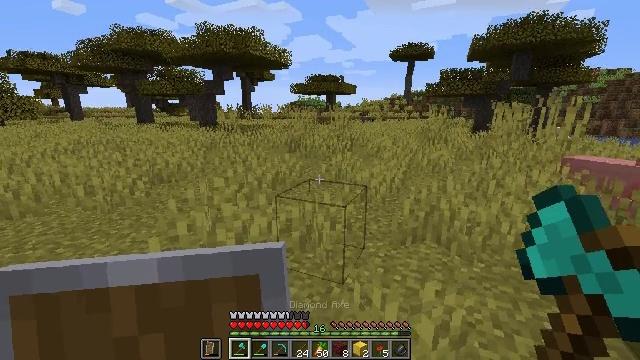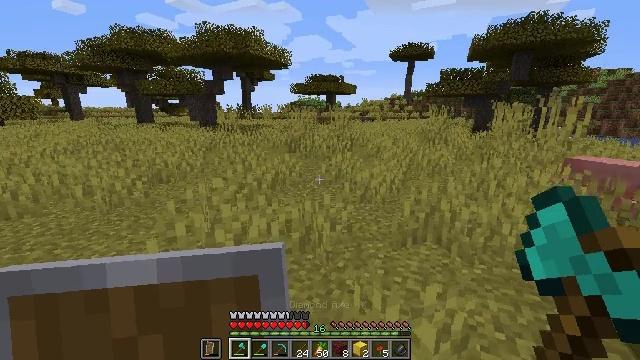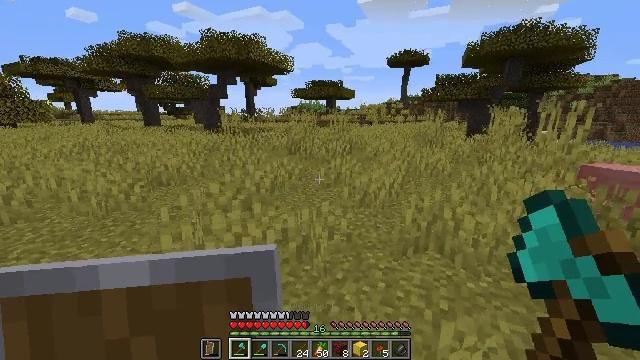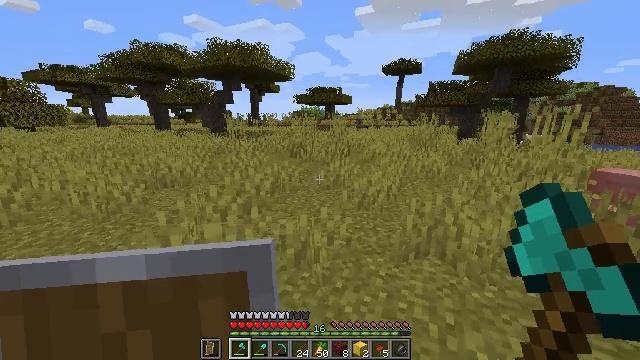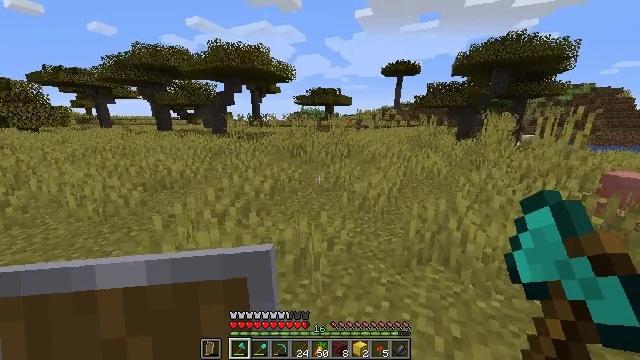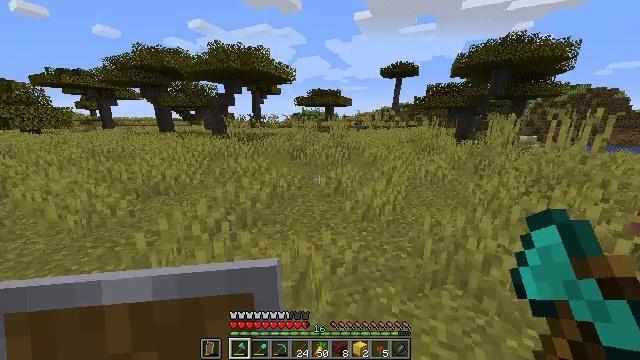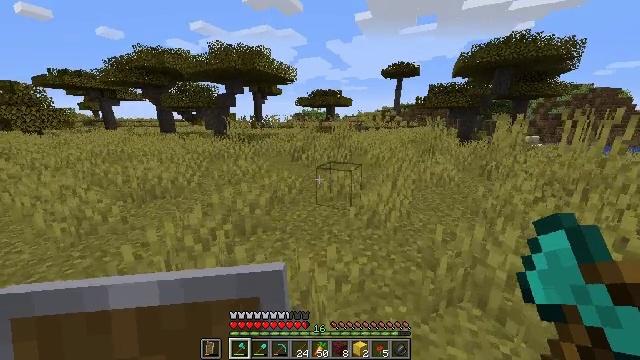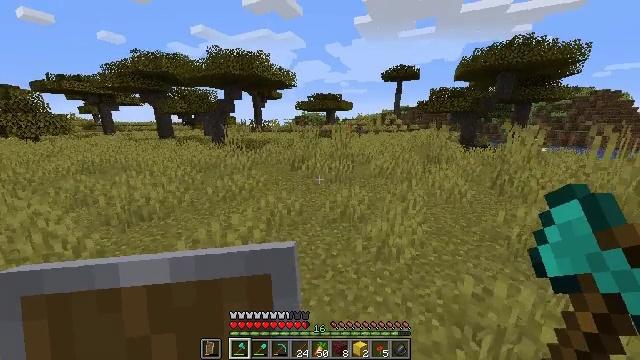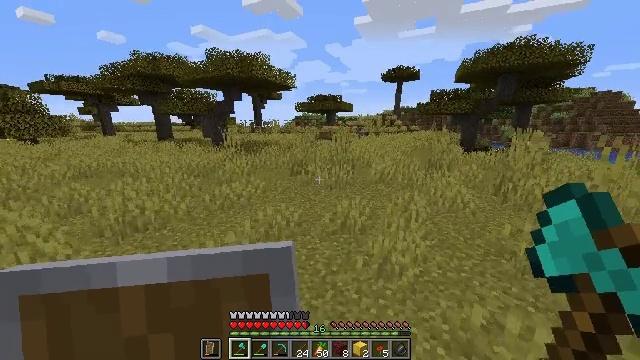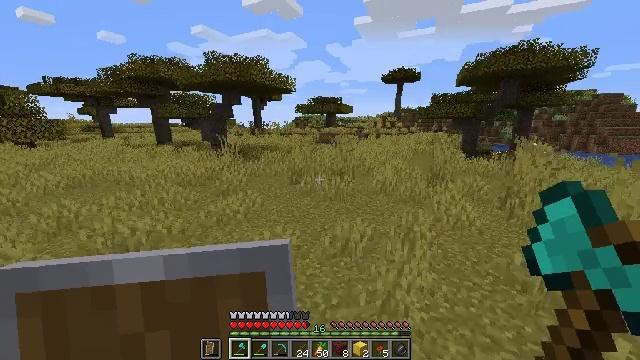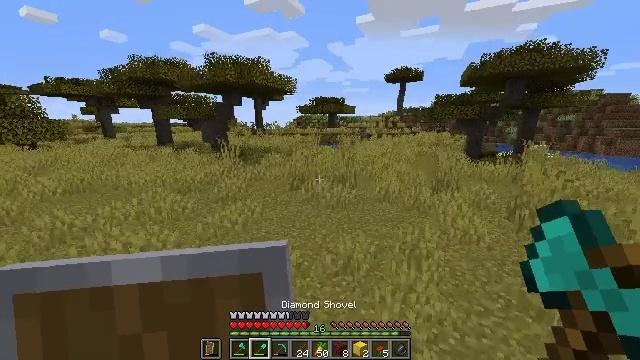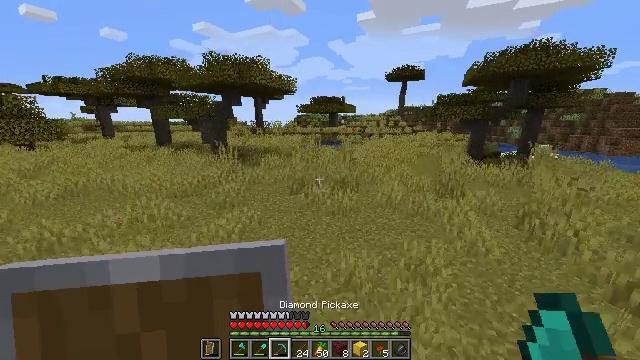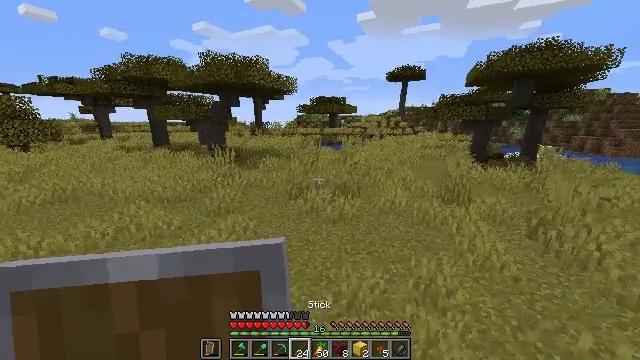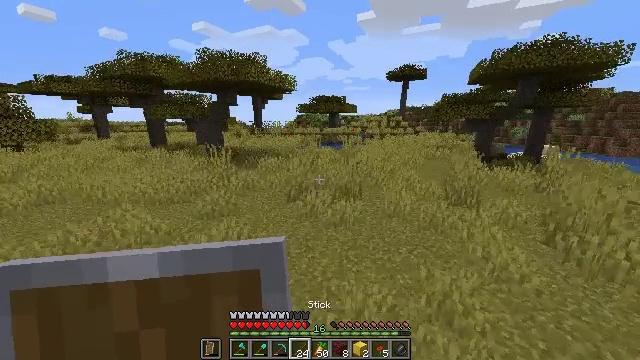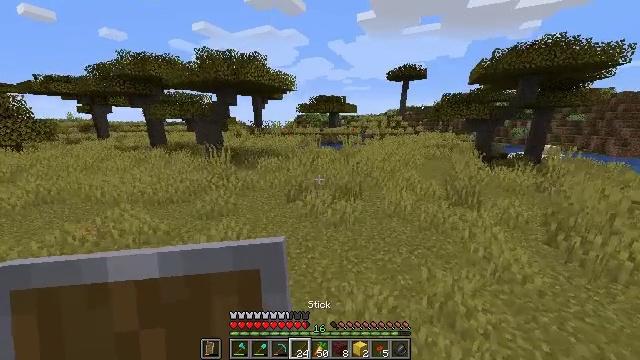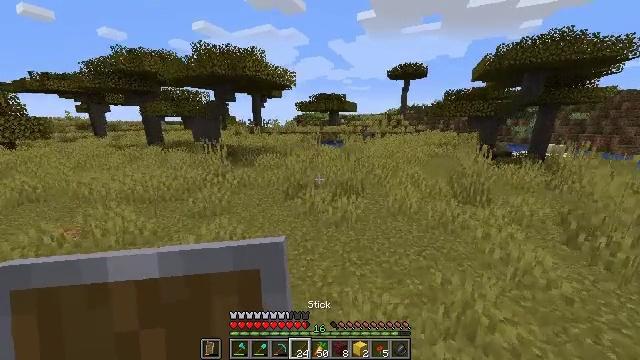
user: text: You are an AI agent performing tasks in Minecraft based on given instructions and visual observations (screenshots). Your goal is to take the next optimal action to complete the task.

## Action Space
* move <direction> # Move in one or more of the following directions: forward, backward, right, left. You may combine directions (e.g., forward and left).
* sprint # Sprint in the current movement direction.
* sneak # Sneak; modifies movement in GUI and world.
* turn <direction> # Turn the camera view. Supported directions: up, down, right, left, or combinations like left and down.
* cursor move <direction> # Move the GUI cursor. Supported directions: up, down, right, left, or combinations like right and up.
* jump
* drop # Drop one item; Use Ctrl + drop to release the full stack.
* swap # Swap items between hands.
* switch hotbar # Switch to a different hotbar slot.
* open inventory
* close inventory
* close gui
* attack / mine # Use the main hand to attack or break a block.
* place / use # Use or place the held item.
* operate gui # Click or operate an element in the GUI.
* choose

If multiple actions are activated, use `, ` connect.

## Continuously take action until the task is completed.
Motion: motion action
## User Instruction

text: Drop a carrot.
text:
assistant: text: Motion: move forward, sprint
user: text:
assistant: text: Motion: move forward, sprint
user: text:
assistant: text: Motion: move forward, sprint
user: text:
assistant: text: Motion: move forward, sprint
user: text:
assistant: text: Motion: move forward, sprint
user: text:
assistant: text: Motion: move forward, sprint
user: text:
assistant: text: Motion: move forward, sprint, jump
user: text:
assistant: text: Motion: move forward, sprint, jump
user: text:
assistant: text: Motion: move forward, sprint, jump
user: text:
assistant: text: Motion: move forward, sprint, jump
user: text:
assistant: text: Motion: move forward, sprint, jump
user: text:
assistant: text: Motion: move forward, sprint, jump
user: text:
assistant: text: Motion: move forward, sprint, jump
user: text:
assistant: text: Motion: move forward, sprint, jump
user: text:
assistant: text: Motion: move forward, sprint, jump
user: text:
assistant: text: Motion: move forward, sprint, jump
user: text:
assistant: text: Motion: move forward, sprint, jump
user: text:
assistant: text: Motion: move forward, sprint, jump
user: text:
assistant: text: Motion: move forward, sprint, jump
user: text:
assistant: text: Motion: move forward, sprint, jump
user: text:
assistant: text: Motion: move forward, sprint, jump
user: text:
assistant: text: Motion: move forward, sprint, jump
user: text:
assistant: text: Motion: move forward, sprint, jump
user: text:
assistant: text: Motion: move forward, sprint, jump
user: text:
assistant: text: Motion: move forward, sprint, jump
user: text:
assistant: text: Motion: move forward, sprint, jump
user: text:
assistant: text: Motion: move forward, sprint, turn left and down, jump
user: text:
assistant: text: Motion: move forward, sprint, turn left, jump
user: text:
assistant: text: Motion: move forward, sprint, turn left, jump
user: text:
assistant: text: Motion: move forward, sprint, jump